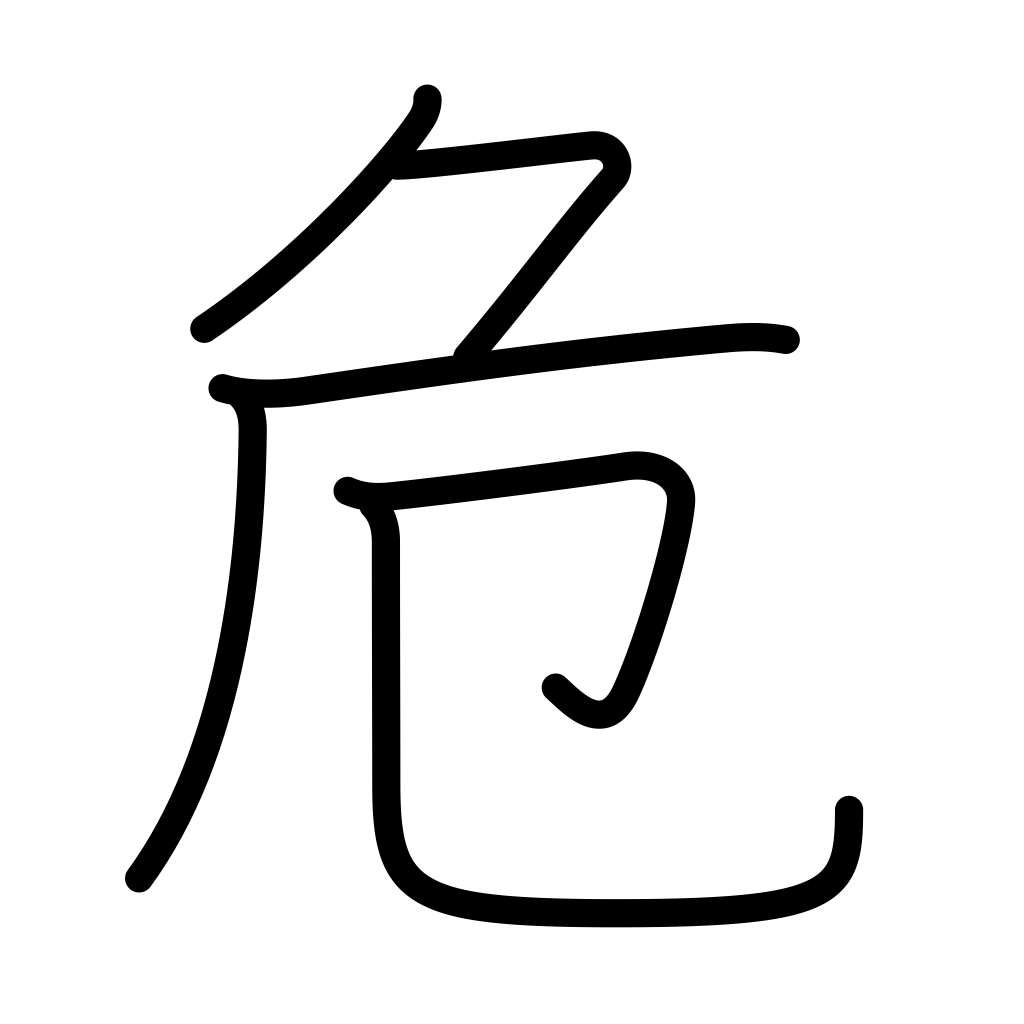
Meaning: dangerous, fear, uneasy